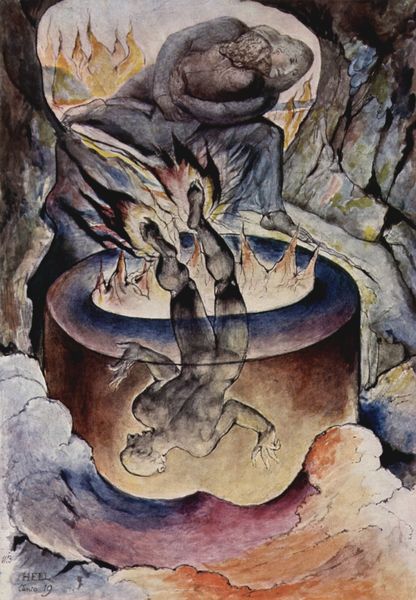
Titel: Der simonistische Papst
Künstler: William Blake
Standort: London
Institution: Tate Gallery
Schlagwörter: berg, blau, dunkel, felsen, feuer, gemälde, gestein, himmel, kampf, kopf, mann, meer, nackt, schatten, wasser, weiß, wolken, aquarell, gelb, menschen, ocker, braun, frau, grau, hell, hintergrund, licht, orange, schwarz, symbol, rot, wolke, symbolismus, bart, arm, arme, mensch, stein, steine, tod, tot, hände, signatur, qualm, rauch, figur, kind, mutter, höhle, rosa, brunnen, engel, statue, sprung, topf, füße, hintern, welle, wellen, umarmung, fels, hitze, lila, nebel, violett, figuren, angst, brand, dampf, festhalten, rosé, tiefe, nackte, ring, fallen, flucht, umarmen, gefäß, flamme, flammen, lava, schwimmen, loch, tauchen, dämon, schoss, ende, jesus, fegefeuer, hölle, teufel, mythos, fall, sturz, grotte, ausgang, kochen, zuschauen, taufe, maria, brunnenrand, satan, kochtopf, tigel, retten, stürzen, kessel, unterwelt, durchscheinend, ikonographie, william, verbrennen, schützen, blake, kopfüber, freu, garen, william blake, cruel, hineinwerfen, holle, chell, durchsichtoiig